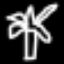
Label: palm tree